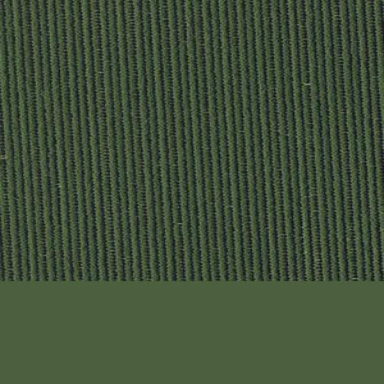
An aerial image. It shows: Almond orchard with rows of almond trees.